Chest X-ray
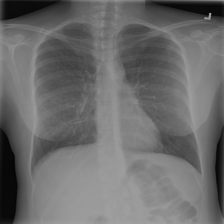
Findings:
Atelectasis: negative
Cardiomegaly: negative
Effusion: negative
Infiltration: negative
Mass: negative
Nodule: negative
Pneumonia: negative
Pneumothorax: negative
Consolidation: negative
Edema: negative
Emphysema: negative
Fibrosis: negative
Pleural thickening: negative
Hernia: negative